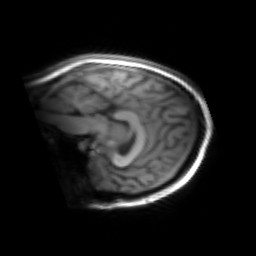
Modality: inplaneT1
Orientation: sagittal
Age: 28
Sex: female
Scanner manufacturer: siemens
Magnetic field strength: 3 T
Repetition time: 1.2 s
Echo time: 0.00251 s